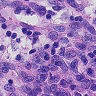
Metastatic tissue present: no